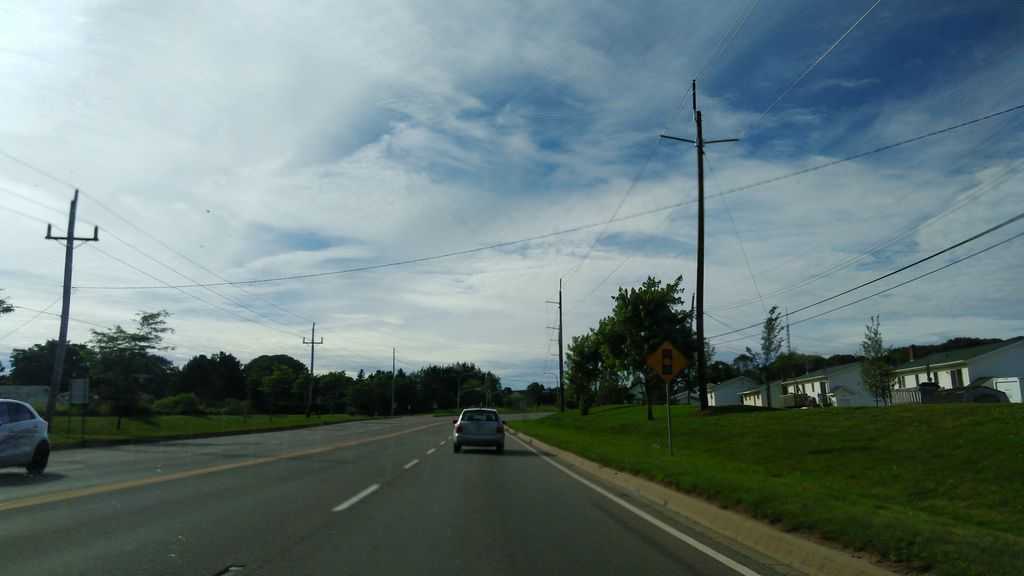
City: charlottetown